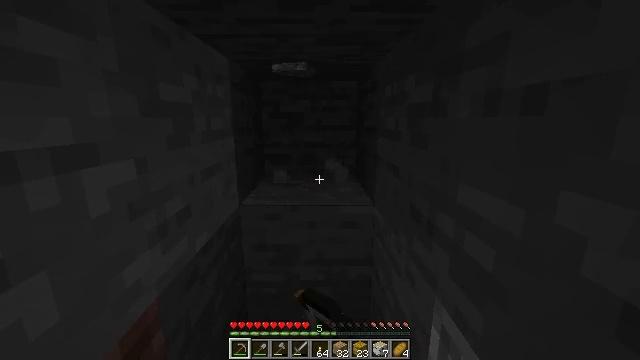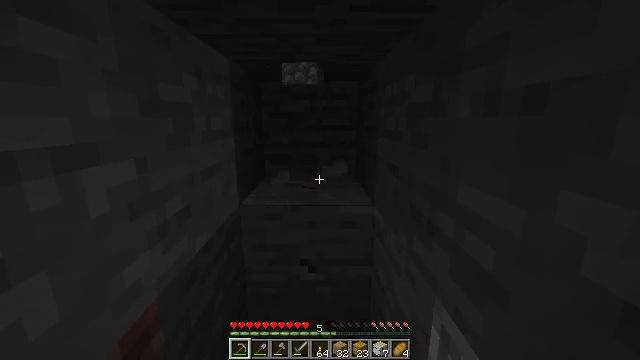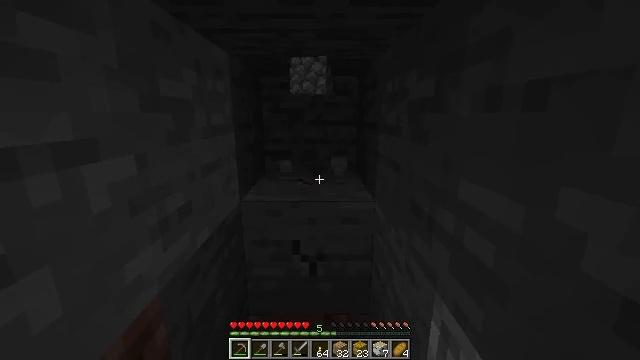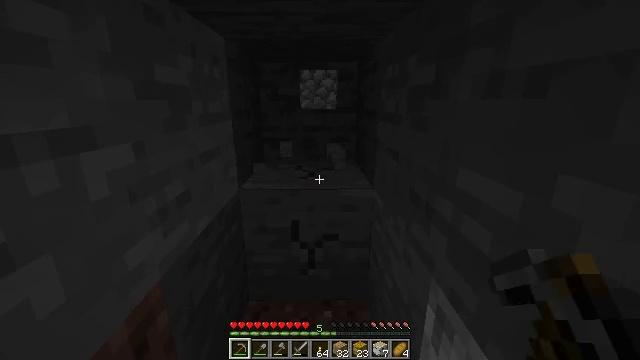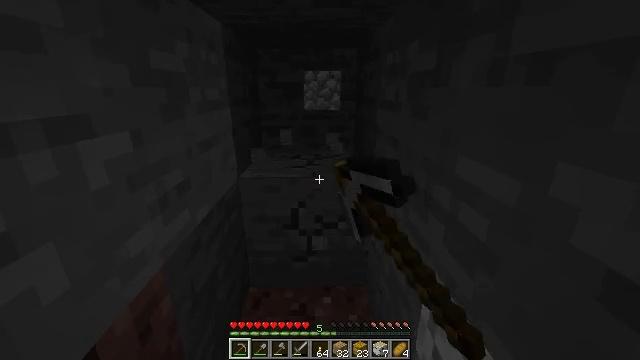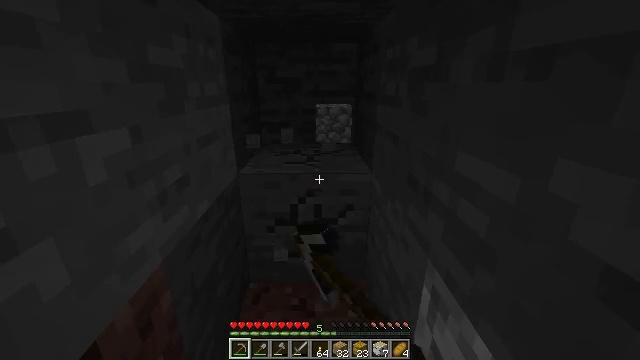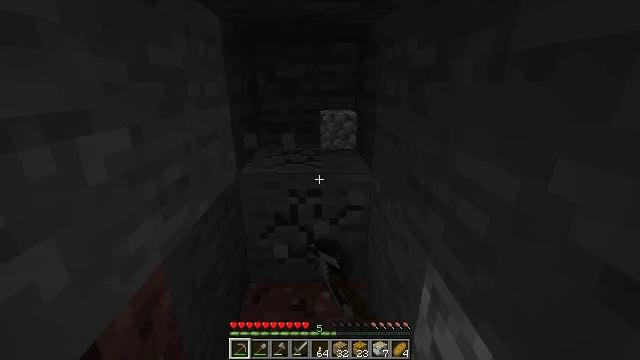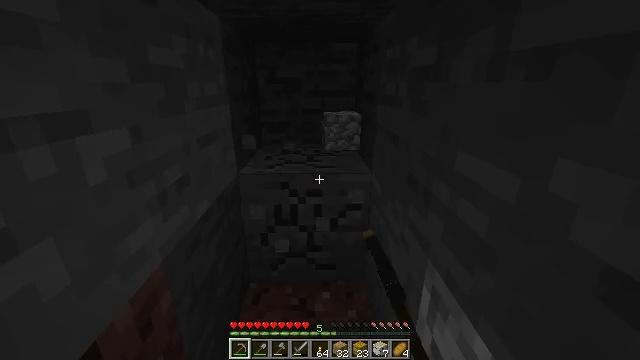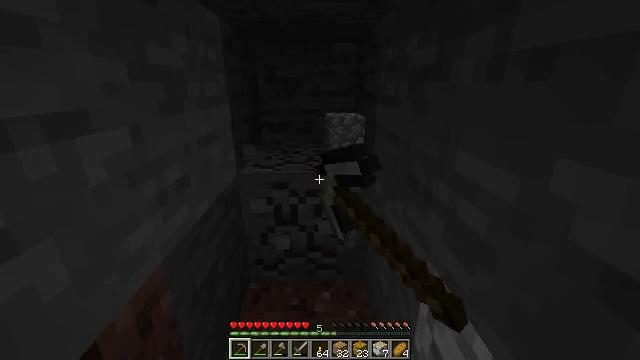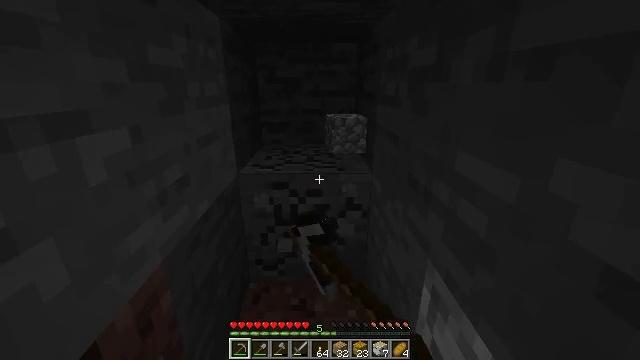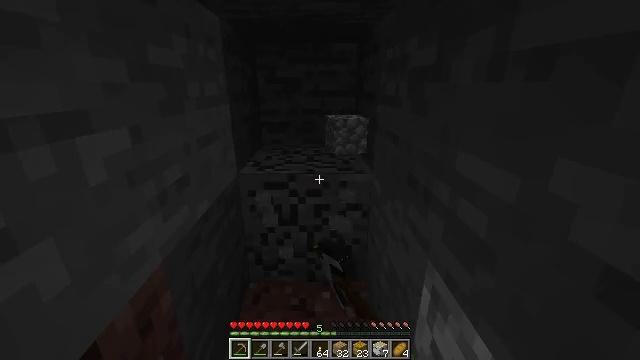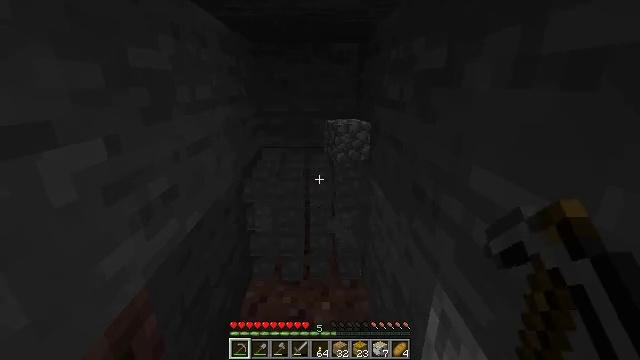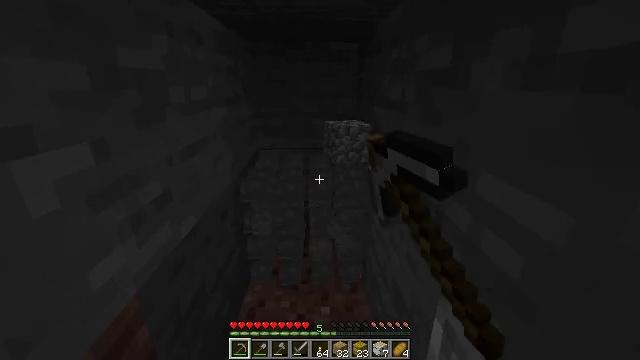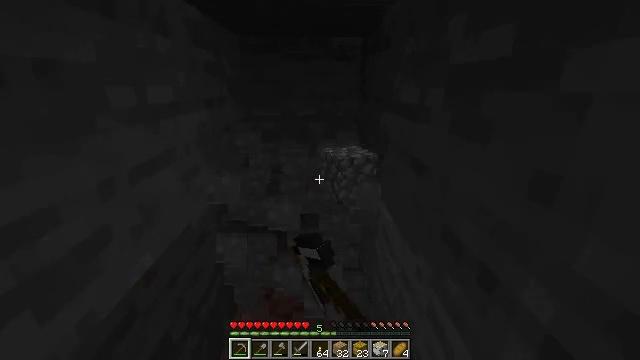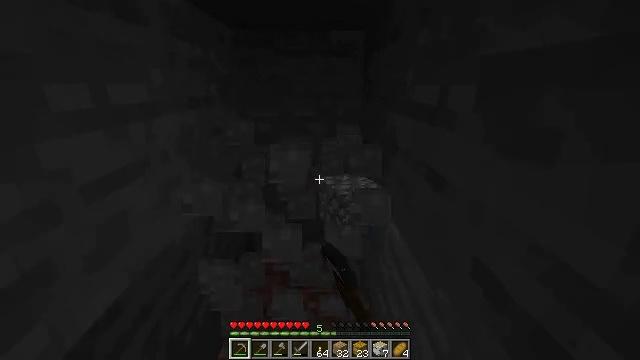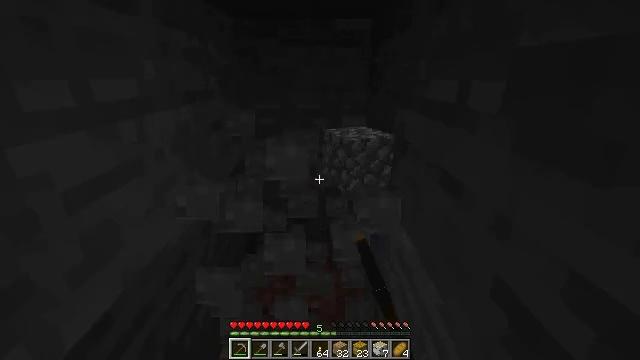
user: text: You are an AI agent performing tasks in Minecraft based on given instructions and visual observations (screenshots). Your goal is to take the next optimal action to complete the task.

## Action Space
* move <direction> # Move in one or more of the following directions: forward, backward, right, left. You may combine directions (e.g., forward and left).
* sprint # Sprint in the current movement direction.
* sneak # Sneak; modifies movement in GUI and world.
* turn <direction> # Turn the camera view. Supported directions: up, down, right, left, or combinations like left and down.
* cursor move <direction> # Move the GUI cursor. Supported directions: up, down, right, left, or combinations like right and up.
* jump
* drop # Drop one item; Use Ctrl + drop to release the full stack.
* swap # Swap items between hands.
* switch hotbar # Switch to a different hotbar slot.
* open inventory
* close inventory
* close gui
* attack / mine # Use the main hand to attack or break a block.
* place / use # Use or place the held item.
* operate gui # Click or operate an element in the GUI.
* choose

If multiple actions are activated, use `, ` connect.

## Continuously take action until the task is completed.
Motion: motion action
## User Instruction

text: Gather stone by using a pickaxe.
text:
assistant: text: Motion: attack / mine
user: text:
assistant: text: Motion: attack / mine
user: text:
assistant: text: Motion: turn down, attack / mine
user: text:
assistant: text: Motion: turn down, attack / mine
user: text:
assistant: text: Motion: attack / mine
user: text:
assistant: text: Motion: attack / mine
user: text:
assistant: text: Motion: attack / mine
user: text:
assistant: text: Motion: attack / mine
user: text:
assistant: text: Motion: attack / mine
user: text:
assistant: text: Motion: attack / mine
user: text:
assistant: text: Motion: move forward, attack / mine
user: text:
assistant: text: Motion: move forward, attack / mine
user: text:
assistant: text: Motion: move forward, attack / mine
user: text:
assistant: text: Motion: move forward, attack / mine
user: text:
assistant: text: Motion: move forward, turn down, attack / mine
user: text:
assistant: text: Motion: turn left and down, attack / mine
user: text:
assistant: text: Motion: move right, turn left and down, attack / mine
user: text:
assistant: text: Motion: move right, turn left, attack / mine
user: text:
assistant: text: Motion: move right, turn left, attack / mine
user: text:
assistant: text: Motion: move right, turn left and up, attack / mine
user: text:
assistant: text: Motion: turn left and up, attack / mine
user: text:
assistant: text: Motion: turn left, attack / mine
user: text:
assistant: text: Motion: turn left, attack / mine
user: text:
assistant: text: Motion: turn left, attack / mine
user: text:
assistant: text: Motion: attack / mine
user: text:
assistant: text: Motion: attack / mine
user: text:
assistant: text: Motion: attack / mine
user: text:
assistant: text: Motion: attack / mine
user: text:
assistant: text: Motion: attack / mine
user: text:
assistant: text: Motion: attack / mine